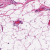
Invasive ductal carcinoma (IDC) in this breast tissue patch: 0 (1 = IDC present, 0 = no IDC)